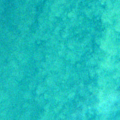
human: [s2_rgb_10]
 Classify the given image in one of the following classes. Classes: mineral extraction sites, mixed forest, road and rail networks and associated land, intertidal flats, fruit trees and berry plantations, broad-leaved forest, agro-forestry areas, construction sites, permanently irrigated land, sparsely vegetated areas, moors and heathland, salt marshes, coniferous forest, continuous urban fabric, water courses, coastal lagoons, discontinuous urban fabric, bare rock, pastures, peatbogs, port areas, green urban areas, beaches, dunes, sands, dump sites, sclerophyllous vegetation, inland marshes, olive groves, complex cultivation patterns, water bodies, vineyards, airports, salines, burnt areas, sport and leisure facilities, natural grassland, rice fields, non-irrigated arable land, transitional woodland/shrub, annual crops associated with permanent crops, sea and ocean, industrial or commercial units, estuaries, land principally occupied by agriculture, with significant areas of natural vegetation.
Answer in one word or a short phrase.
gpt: sea and ocean